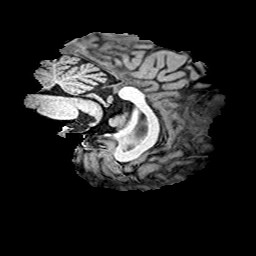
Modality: T1w
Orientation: sagittal
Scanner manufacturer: siemens
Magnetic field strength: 3 T
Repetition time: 2 s
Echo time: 0.0024 s